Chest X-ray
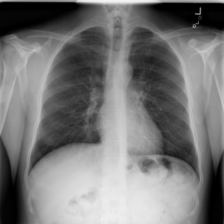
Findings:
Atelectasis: negative
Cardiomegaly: negative
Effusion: negative
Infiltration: negative
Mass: negative
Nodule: negative
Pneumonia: negative
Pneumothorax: negative
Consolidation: negative
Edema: negative
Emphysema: negative
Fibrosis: positive
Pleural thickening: negative
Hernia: negative